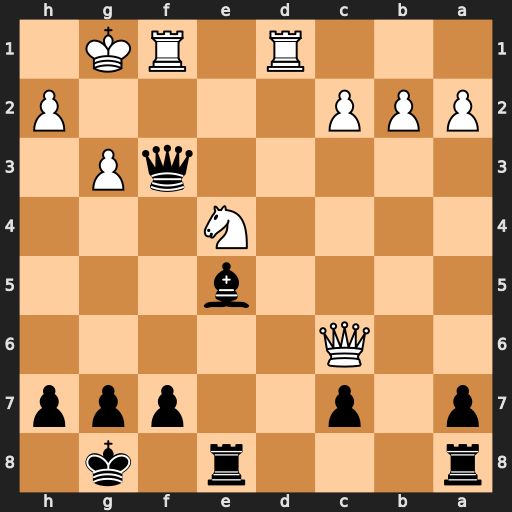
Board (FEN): r3r1k1/p1p2ppp/2Q5/4b3/4N3/5qP1/PPP4P/3R1RK1
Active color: b
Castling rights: -
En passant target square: -
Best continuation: Bd4+ Rxd4 Qe3+ Rf2 Qxd4